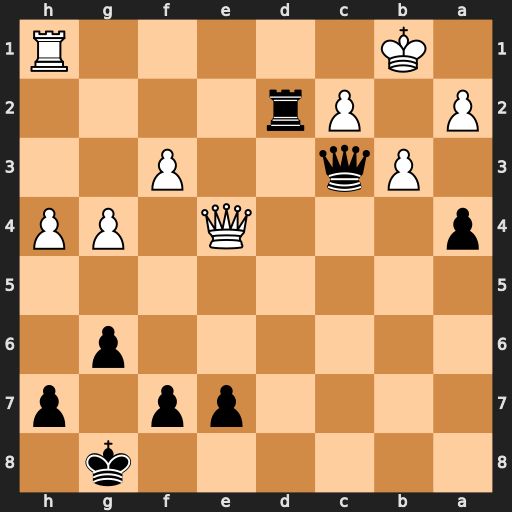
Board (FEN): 6k1/4pp1p/6p1/8/p3Q1PP/1Pq2P2/P1Pr4/1K5R
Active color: b
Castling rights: -
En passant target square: -
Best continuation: a3 Qa8+ Kg7 Qxa3 Qxc2+